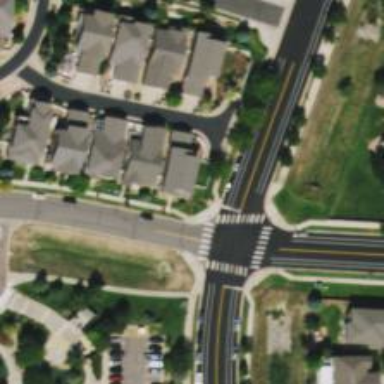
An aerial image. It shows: Marked crossing on footway.